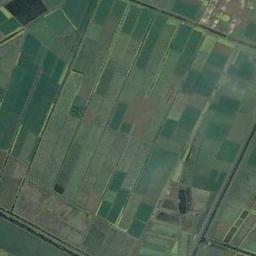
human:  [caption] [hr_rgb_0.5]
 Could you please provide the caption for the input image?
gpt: There are many rectangular farmlands of different sizes and shades .

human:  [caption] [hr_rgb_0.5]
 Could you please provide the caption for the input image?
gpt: There are some green rectangular farmland .

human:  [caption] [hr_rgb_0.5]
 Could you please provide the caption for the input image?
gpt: Lots of rectangular farmlands of different colors and sizes are neatly arranged on the ground .

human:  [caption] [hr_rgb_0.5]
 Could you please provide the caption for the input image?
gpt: Many dense, neatly arranged dark green, light green and brown mixed rectangular farmlands of different sizes .

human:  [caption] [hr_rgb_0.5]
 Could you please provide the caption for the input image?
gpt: There are many green rectangular farmlands .